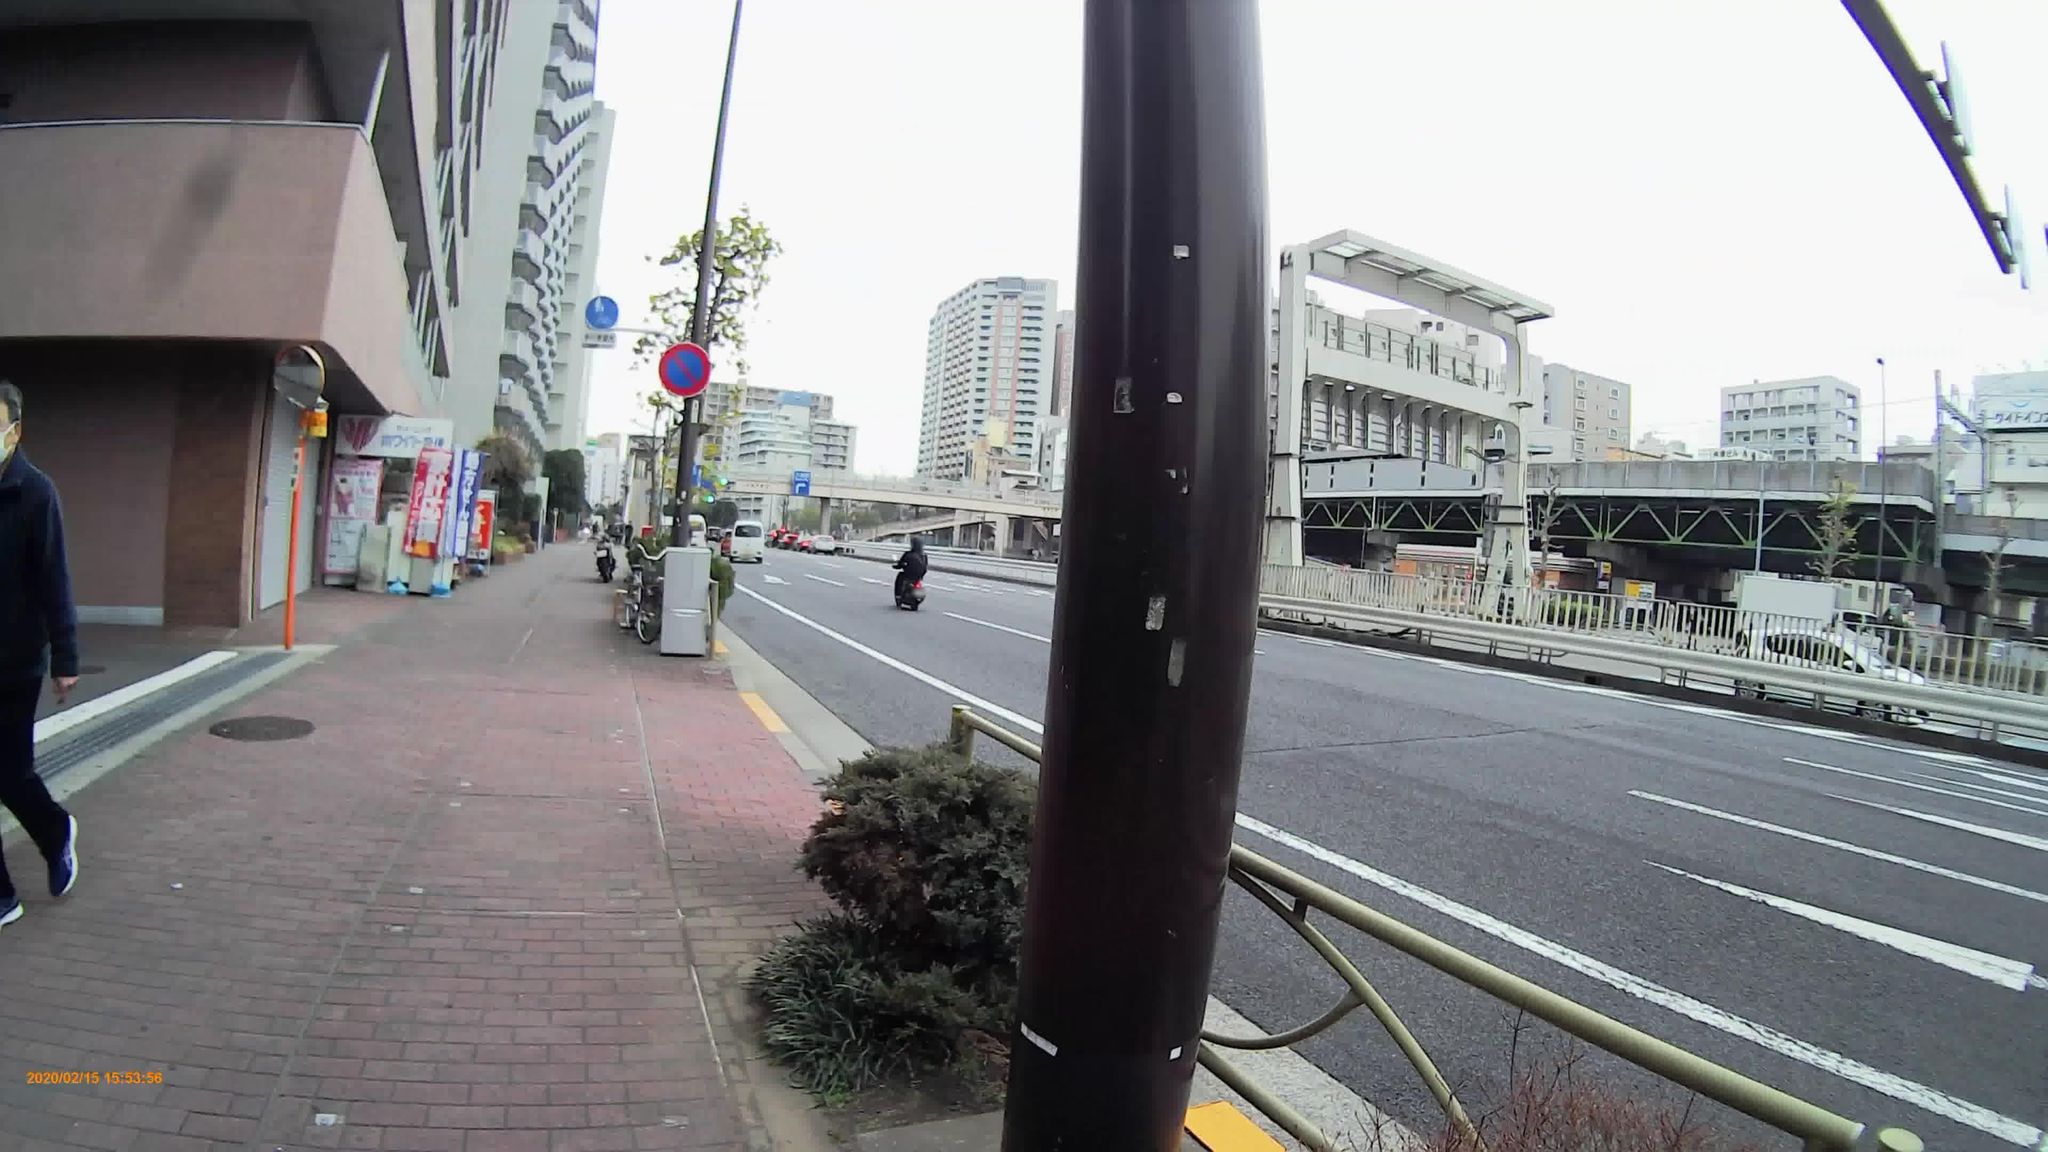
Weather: clear
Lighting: day
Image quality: good
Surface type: walking surface
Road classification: tertiary_link, trunk_link
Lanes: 1
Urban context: urban centre
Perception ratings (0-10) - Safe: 2.84, Lively: 5.6, Beautiful: 2.72, Boring: 2.56, Depressing: 6.59, Wealthy: 9.22